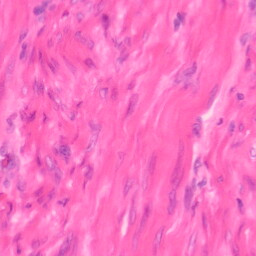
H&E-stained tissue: Colon